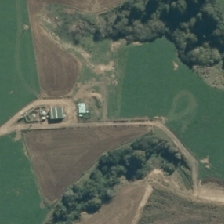
Land cover: shortrotation_cropland